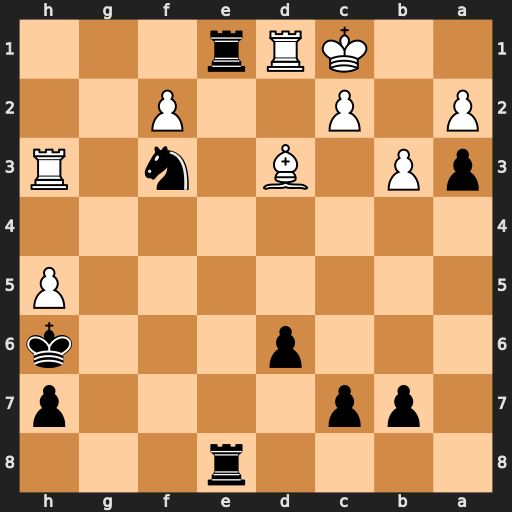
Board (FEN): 4r3/1pp4p/3p3k/7P/8/pP1B1n1R/P1P2P2/2KRr3
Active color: b
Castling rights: -
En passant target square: -
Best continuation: Rxd1+ Kxd1 Re1#